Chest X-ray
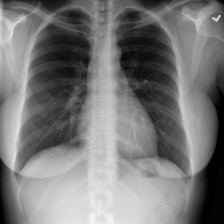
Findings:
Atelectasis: negative
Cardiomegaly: negative
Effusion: negative
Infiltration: negative
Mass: negative
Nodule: negative
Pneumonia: negative
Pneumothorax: negative
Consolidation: negative
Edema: negative
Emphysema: negative
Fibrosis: negative
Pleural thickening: negative
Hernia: negative